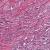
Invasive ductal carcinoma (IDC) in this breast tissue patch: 1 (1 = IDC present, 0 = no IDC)